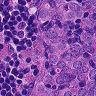
Metastatic tissue present: yes